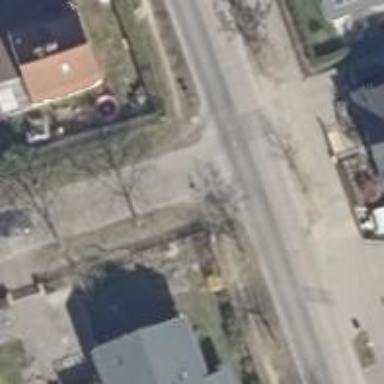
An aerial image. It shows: Road with "give way" sign.